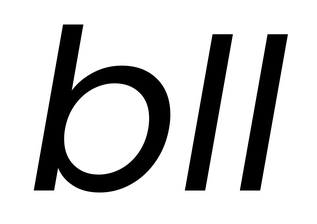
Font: Poppins-Italic